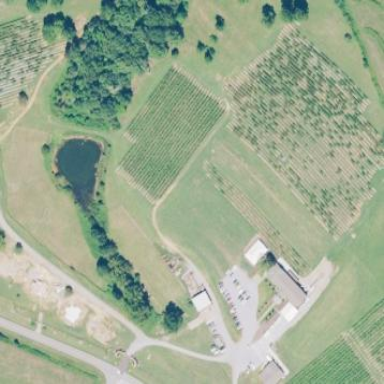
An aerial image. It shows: Winery located within vineyard.